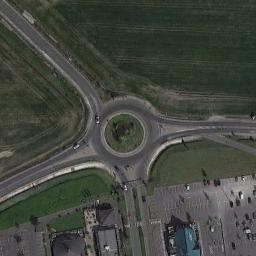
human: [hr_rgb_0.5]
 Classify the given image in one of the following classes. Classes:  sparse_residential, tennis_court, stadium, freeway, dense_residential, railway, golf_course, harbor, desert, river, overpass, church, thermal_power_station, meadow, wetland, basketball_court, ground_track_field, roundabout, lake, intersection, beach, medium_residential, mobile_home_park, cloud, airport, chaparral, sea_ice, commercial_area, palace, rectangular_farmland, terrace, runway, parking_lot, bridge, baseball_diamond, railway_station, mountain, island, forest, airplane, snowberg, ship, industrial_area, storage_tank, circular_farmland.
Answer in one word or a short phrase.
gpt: roundabout